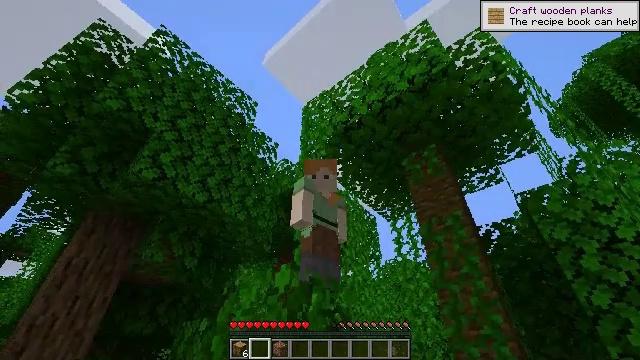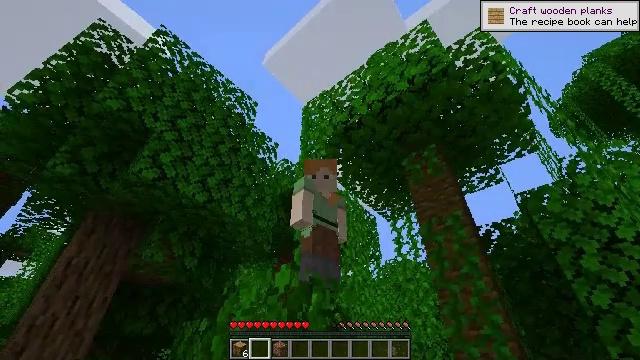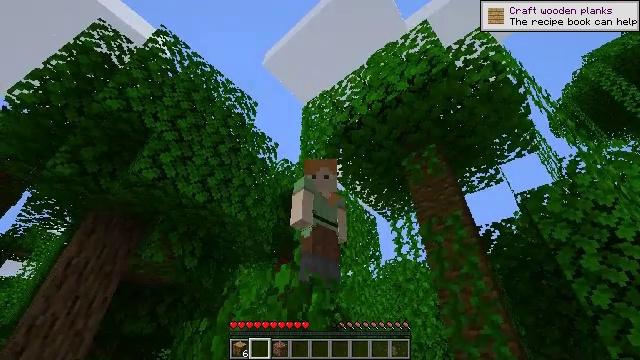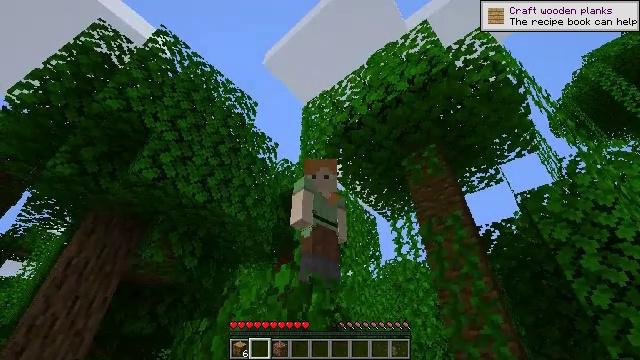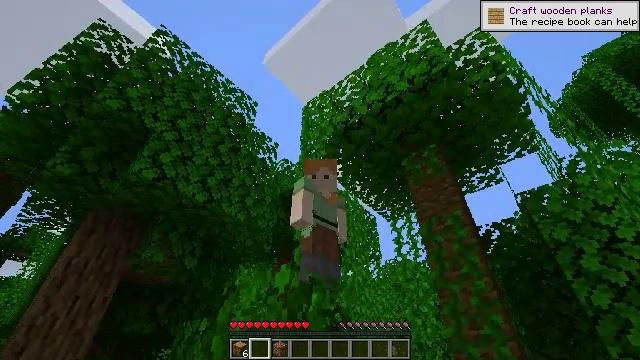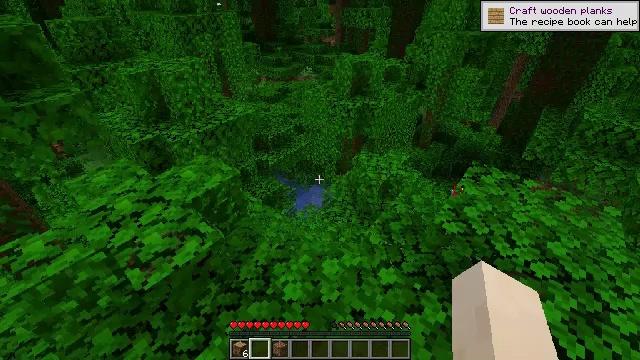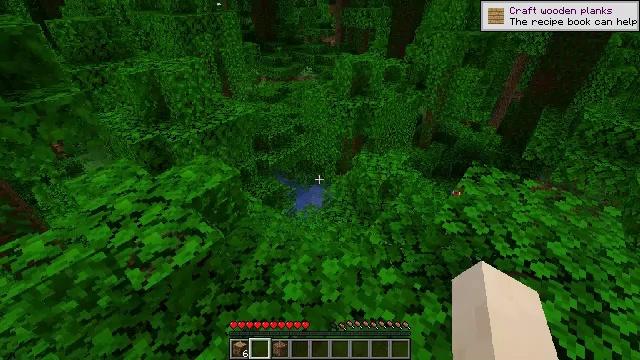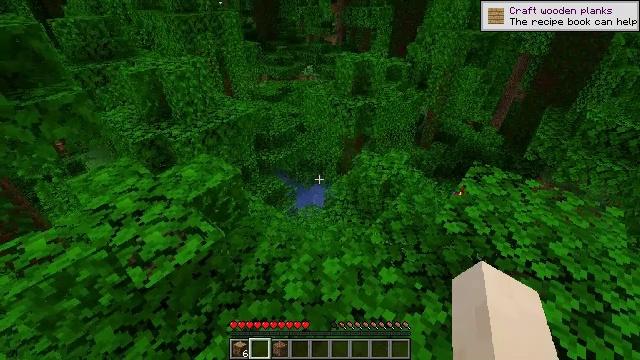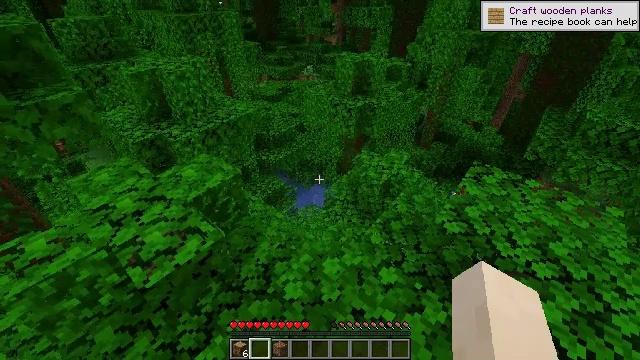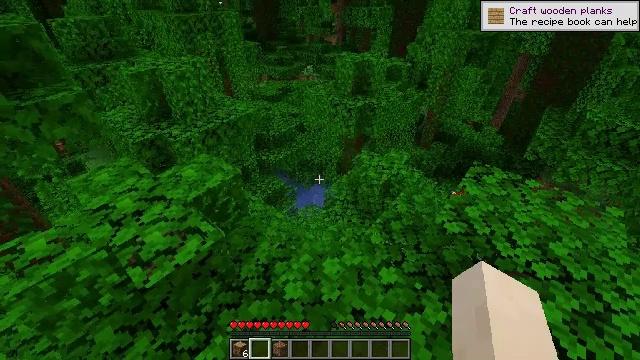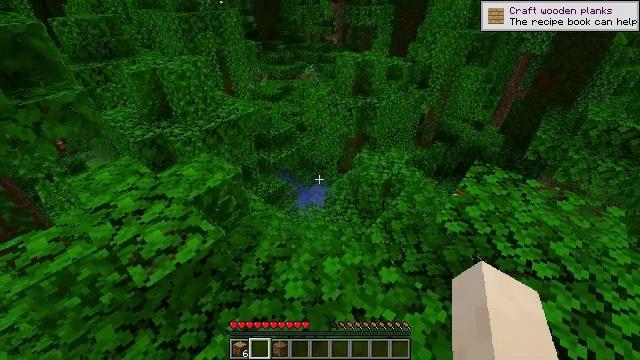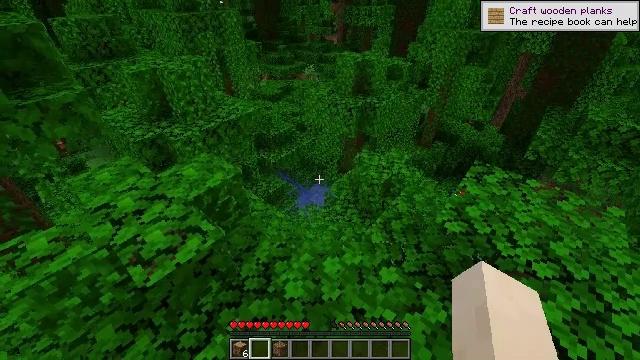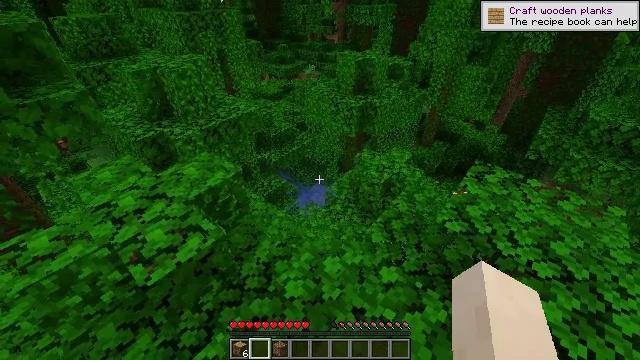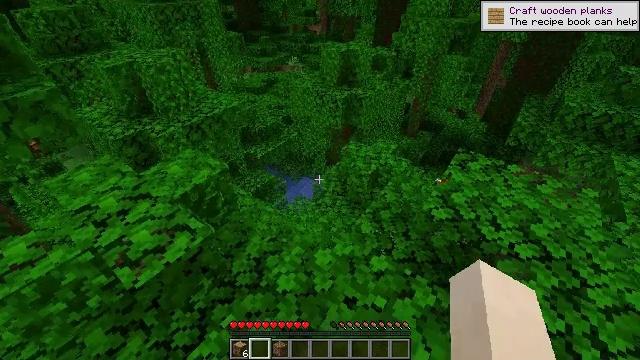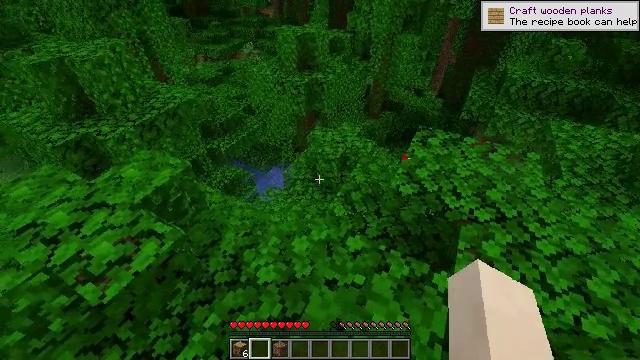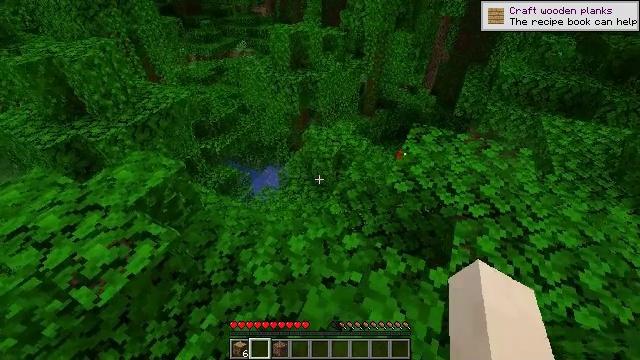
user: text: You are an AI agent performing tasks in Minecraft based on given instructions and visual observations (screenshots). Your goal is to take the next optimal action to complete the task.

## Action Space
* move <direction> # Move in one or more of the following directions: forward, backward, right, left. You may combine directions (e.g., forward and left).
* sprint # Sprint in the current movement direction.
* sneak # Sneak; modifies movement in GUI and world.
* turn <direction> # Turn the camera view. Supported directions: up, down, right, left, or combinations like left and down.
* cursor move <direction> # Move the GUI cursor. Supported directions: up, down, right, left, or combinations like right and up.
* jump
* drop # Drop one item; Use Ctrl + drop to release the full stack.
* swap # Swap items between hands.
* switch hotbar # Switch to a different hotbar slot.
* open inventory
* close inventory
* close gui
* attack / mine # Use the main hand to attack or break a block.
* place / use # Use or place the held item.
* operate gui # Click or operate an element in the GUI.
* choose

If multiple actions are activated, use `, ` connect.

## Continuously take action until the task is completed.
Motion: motion action
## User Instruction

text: Cut the tripwire to disarm it.
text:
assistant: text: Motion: no_op
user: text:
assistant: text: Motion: no_op
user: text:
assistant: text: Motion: no_op
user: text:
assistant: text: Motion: no_op
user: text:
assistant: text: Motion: no_op
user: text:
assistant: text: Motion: no_op
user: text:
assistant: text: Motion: no_op
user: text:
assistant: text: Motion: no_op
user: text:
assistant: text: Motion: no_op
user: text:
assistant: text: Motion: no_op
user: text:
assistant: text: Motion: no_op
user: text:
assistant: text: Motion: no_op
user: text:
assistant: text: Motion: turn right and down
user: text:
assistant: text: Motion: turn right and down
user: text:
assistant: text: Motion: turn right
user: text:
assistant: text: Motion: no_op
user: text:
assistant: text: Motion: no_op
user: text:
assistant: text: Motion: move forward
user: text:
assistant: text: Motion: move forward
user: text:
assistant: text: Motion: move forward
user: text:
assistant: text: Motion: no_op
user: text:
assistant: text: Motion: no_op
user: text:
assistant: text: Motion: no_op
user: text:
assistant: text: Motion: no_op
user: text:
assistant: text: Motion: no_op
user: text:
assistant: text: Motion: no_op
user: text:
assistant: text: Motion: no_op
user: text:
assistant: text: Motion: no_op
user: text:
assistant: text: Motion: no_op
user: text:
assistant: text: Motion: no_op